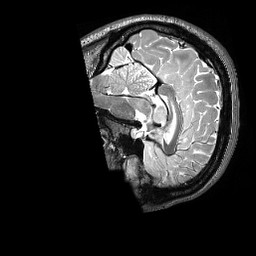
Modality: T2w
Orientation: sagittal
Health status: healthy
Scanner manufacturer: siemens
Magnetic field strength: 3 T
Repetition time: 3.2 s
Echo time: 0.565 s